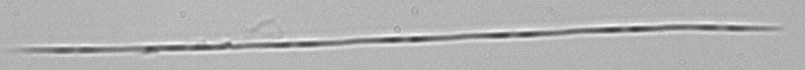
Label: Pseudo-nitzschia